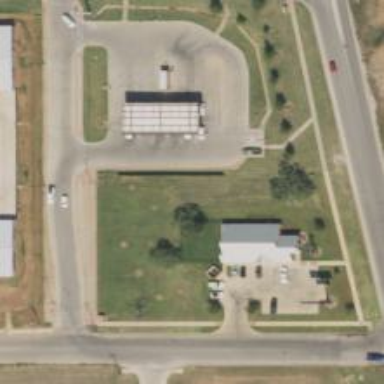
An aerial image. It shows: Veterinary facility.